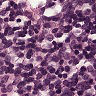
Metastatic tissue present: no